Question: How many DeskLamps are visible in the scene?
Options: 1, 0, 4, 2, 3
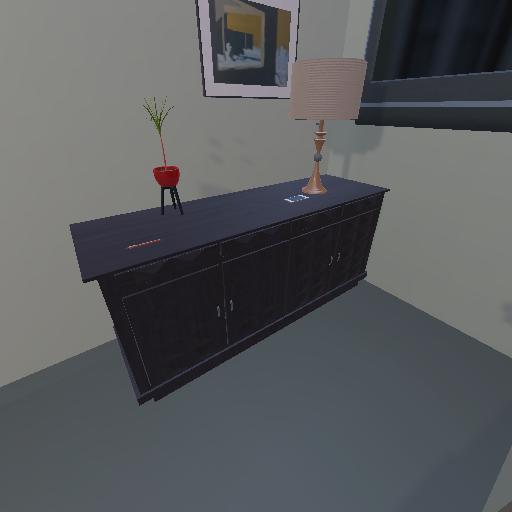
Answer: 1